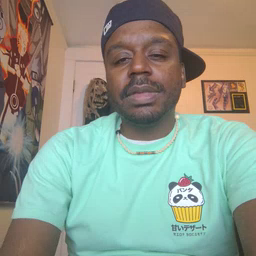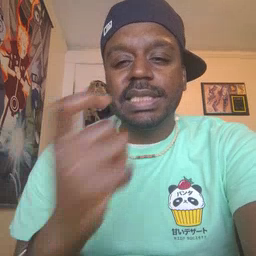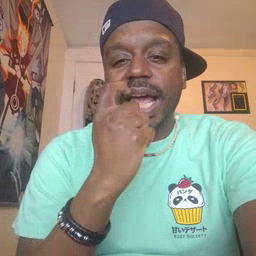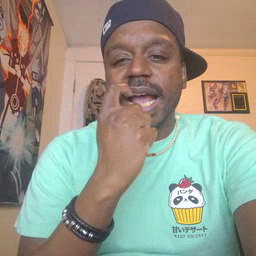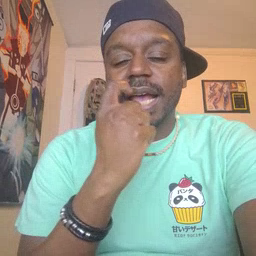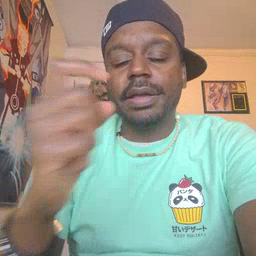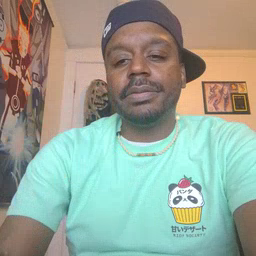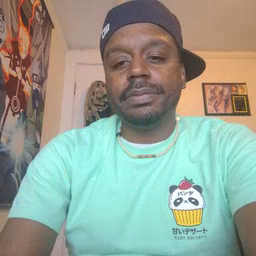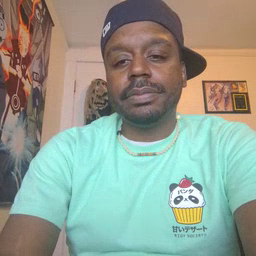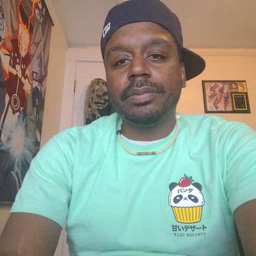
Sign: glasswindow